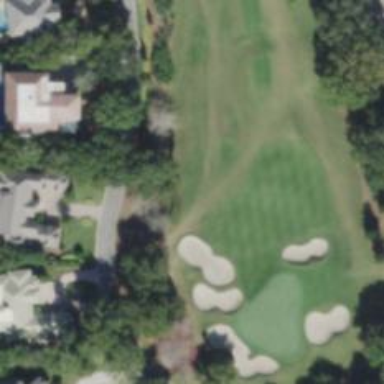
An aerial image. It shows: View of golf hole.